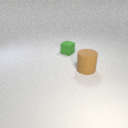
large brown rubber cylinder in front of small green rubber cube